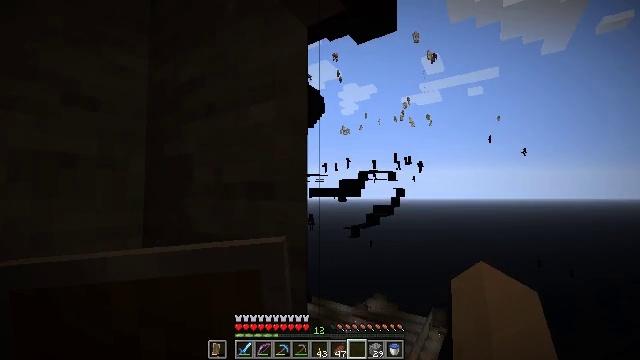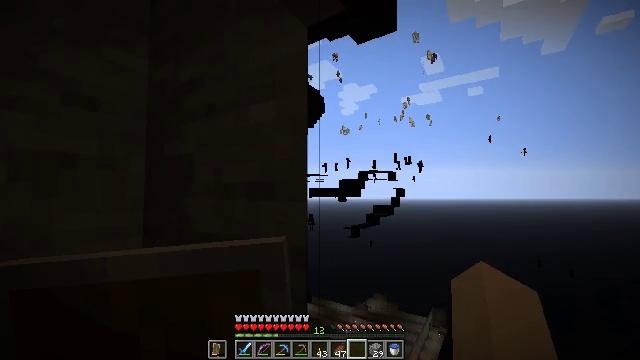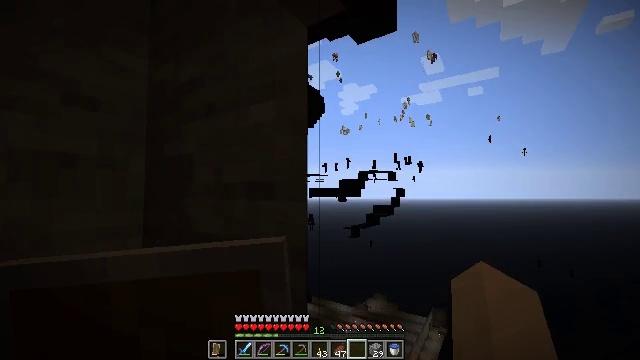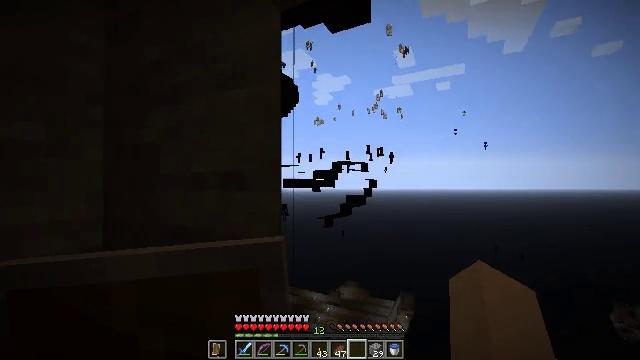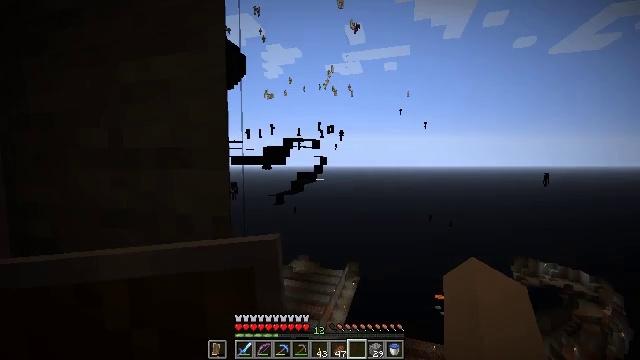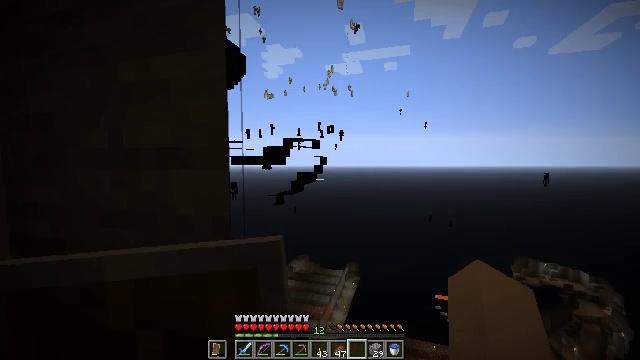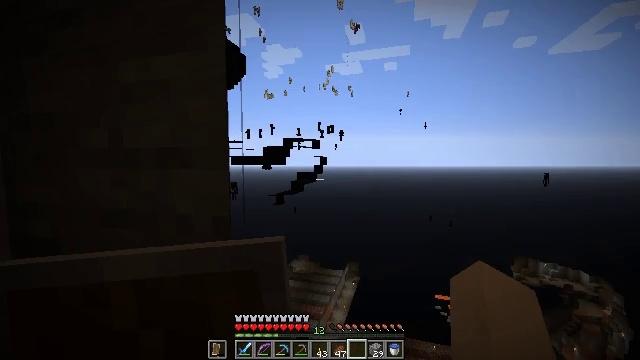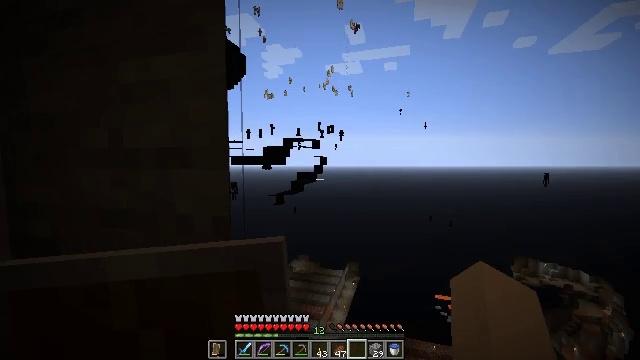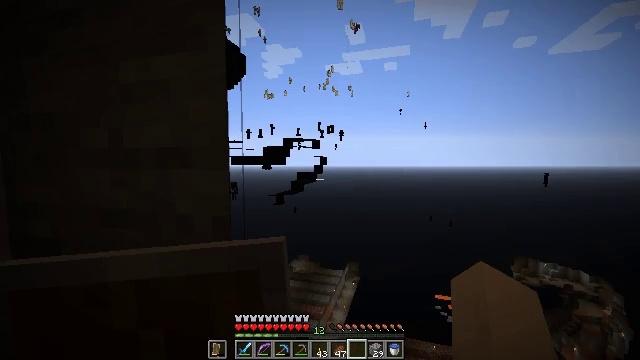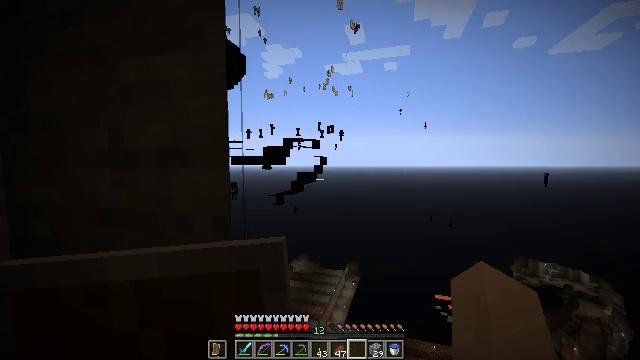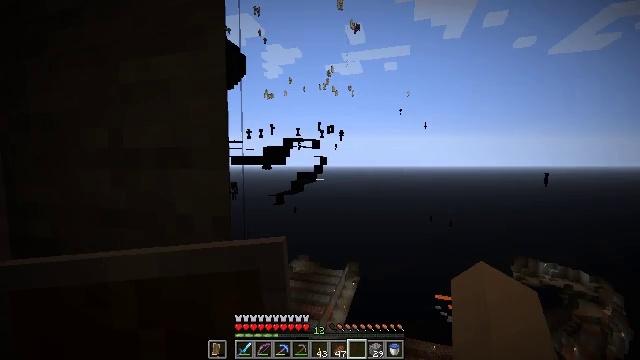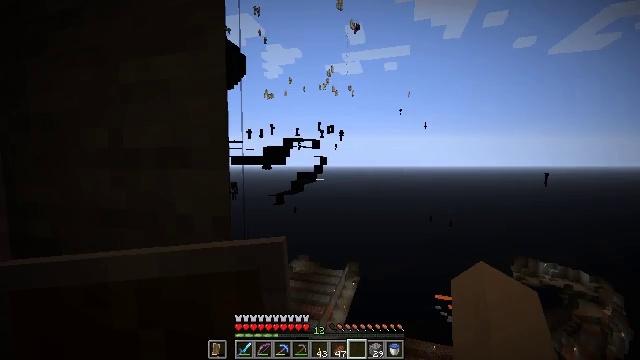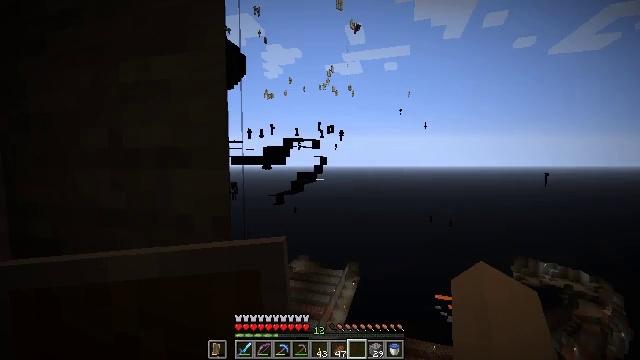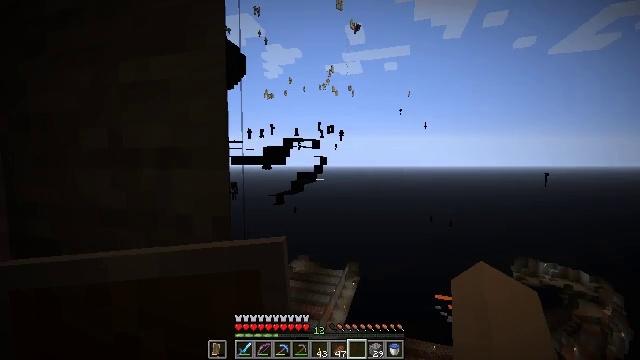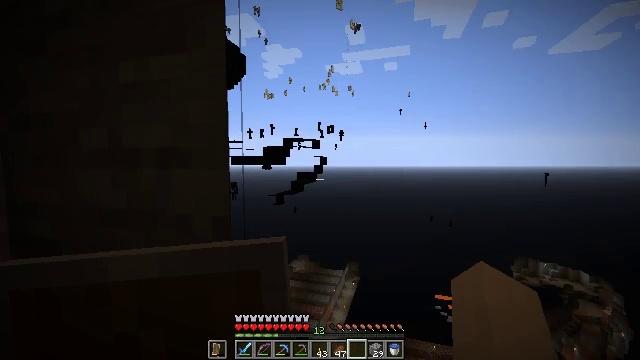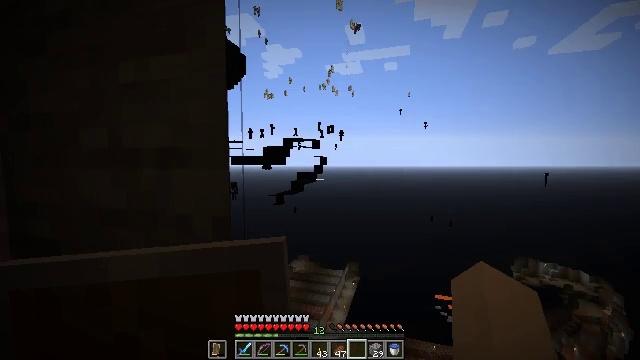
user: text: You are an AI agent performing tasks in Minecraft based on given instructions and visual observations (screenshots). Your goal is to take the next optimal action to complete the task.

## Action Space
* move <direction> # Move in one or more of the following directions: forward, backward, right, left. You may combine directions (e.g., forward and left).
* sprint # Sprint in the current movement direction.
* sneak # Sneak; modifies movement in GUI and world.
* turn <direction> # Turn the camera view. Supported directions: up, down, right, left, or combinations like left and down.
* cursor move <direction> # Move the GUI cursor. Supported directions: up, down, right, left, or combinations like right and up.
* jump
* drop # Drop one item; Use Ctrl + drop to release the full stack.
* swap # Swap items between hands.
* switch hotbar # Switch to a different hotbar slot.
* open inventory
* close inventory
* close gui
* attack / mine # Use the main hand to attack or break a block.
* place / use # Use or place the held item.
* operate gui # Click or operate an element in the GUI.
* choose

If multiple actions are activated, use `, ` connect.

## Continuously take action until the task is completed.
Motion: motion action
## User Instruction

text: Detach the piston head.
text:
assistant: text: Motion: no_op
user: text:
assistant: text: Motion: no_op
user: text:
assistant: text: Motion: turn right and down
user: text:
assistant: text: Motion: turn right and down
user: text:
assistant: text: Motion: no_op
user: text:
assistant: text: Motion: no_op
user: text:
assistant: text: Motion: no_op
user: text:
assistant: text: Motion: no_op
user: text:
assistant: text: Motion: no_op
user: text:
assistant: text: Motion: no_op
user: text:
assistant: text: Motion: no_op
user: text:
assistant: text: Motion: no_op
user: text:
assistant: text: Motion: no_op
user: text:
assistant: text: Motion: no_op
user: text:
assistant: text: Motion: no_op
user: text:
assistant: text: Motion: no_op
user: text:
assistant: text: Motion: no_op
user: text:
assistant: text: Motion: no_op
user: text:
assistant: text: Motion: no_op
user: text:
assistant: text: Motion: no_op
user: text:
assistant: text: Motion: turn left and down
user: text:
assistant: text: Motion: no_op
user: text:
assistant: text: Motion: no_op
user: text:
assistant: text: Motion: no_op
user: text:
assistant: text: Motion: no_op
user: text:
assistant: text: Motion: no_op
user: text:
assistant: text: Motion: turn left and down
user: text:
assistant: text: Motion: turn left and down
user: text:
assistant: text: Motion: turn left and down
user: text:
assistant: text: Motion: turn left and up